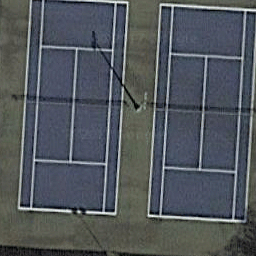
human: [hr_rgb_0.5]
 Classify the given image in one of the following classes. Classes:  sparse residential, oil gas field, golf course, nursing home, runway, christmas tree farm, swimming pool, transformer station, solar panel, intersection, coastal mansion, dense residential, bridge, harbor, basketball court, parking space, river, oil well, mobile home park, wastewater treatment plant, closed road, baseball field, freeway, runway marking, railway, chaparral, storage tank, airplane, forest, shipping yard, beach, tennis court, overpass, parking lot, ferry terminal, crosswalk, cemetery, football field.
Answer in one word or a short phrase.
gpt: tennis court